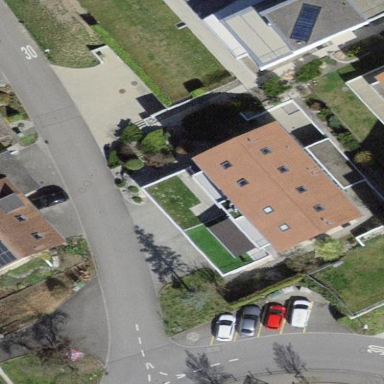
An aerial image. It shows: Building with tiled roof.